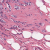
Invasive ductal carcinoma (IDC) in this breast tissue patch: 1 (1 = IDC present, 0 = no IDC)